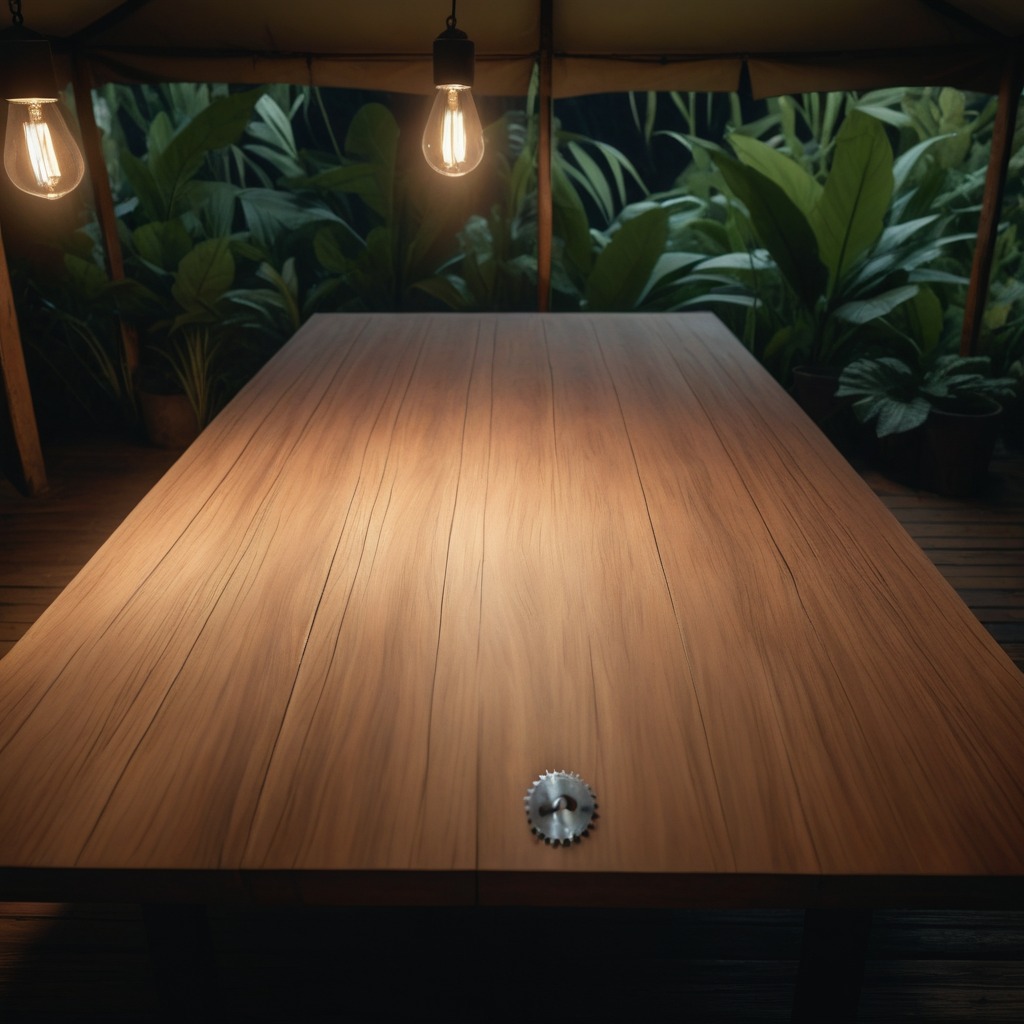
A steel gear with teeth lies on the wooden table inside a jungle field workshop tent at night.